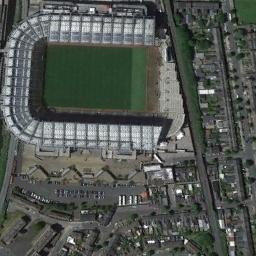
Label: stadium